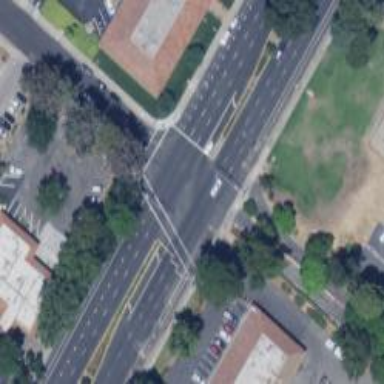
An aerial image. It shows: Solid stop line on the road.